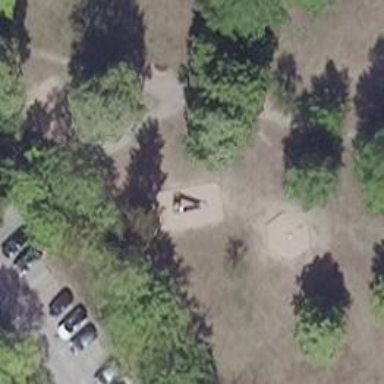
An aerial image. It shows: Playground with slide.